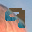
Label: 9